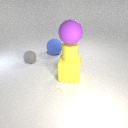
large purple rubber sphere above small yellow rubber cylinder